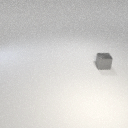
small gray metal cube